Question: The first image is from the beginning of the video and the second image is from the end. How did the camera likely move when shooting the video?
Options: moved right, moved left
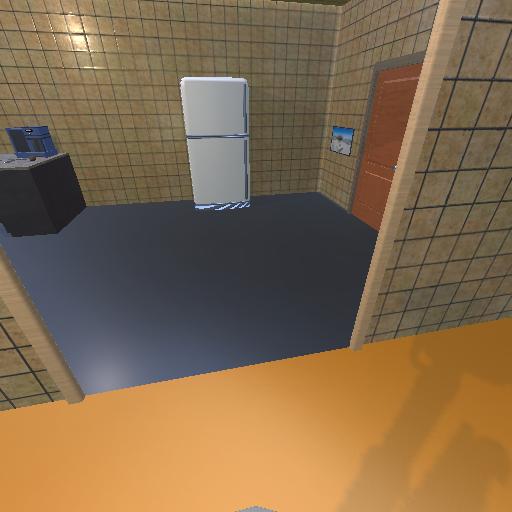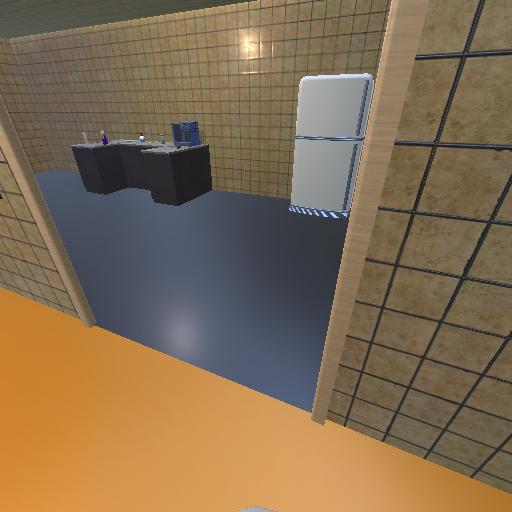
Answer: moved right